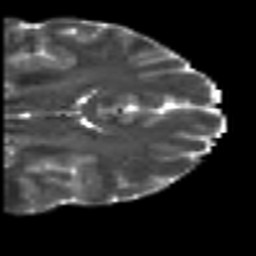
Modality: T2w
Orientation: coronal
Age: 22
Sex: male
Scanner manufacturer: siemens
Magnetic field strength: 3 T
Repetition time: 7 s
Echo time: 0.0926 s